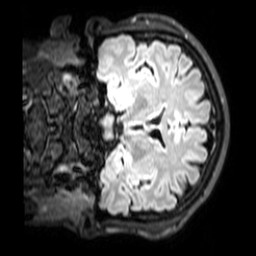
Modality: T1w
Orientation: coronal
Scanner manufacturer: philips
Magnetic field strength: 3 T
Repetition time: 4.8 s
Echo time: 0.2586 s